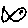
Label: fish